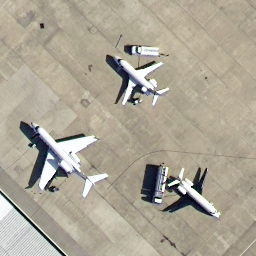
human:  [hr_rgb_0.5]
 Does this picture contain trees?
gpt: no

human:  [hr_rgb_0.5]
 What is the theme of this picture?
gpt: airport

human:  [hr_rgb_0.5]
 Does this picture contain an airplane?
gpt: yes

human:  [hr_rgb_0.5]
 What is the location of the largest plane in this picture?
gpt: lower left